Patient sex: F
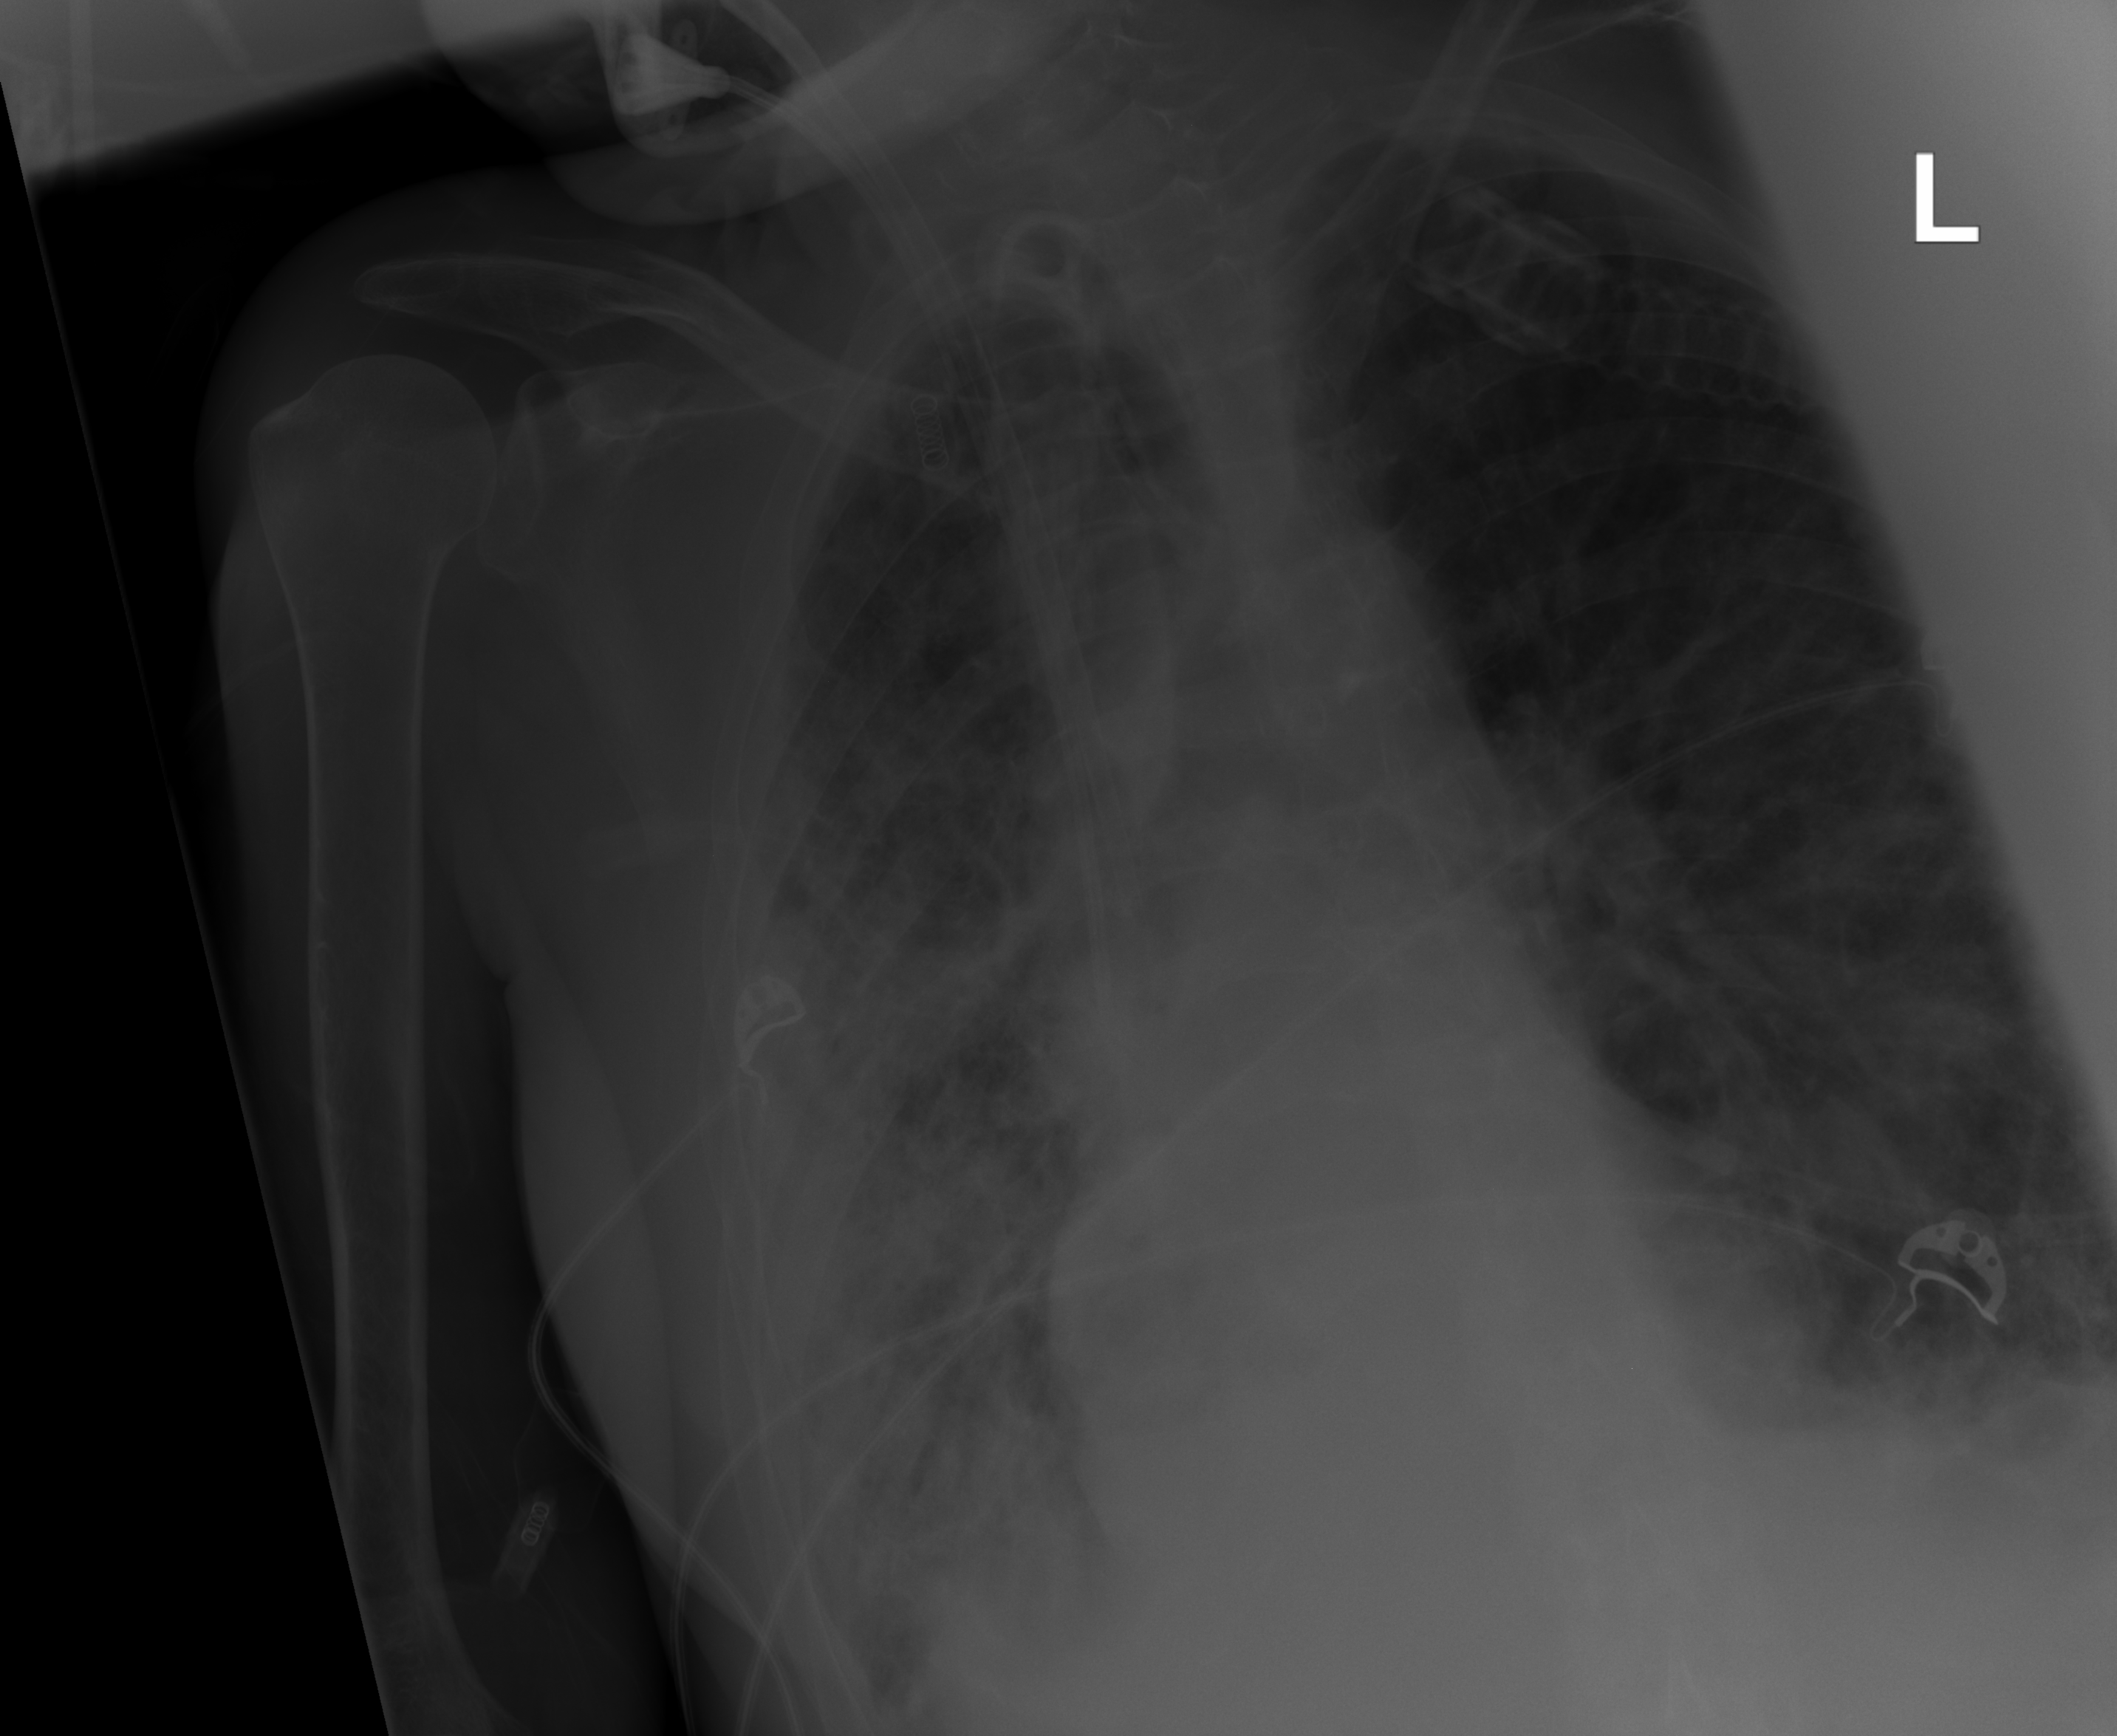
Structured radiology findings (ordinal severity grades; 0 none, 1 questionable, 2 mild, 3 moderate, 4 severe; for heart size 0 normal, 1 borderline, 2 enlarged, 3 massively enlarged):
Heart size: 0
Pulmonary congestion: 2
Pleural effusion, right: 2
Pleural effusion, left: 2
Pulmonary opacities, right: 4
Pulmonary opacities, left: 2
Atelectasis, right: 3
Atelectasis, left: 2